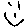
Label: smiley face